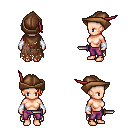
a pixel art fantasy rpg character, female body template, human, light skin, brown tattered cape, magenta pants, light blonde long mohawk hairstyle, leather cap, white cloth bracers, dagger, four views (front, back, left, right), 2x2 character sprite sheet, small pixel art, hard edges, no anti-aliasing